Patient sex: M
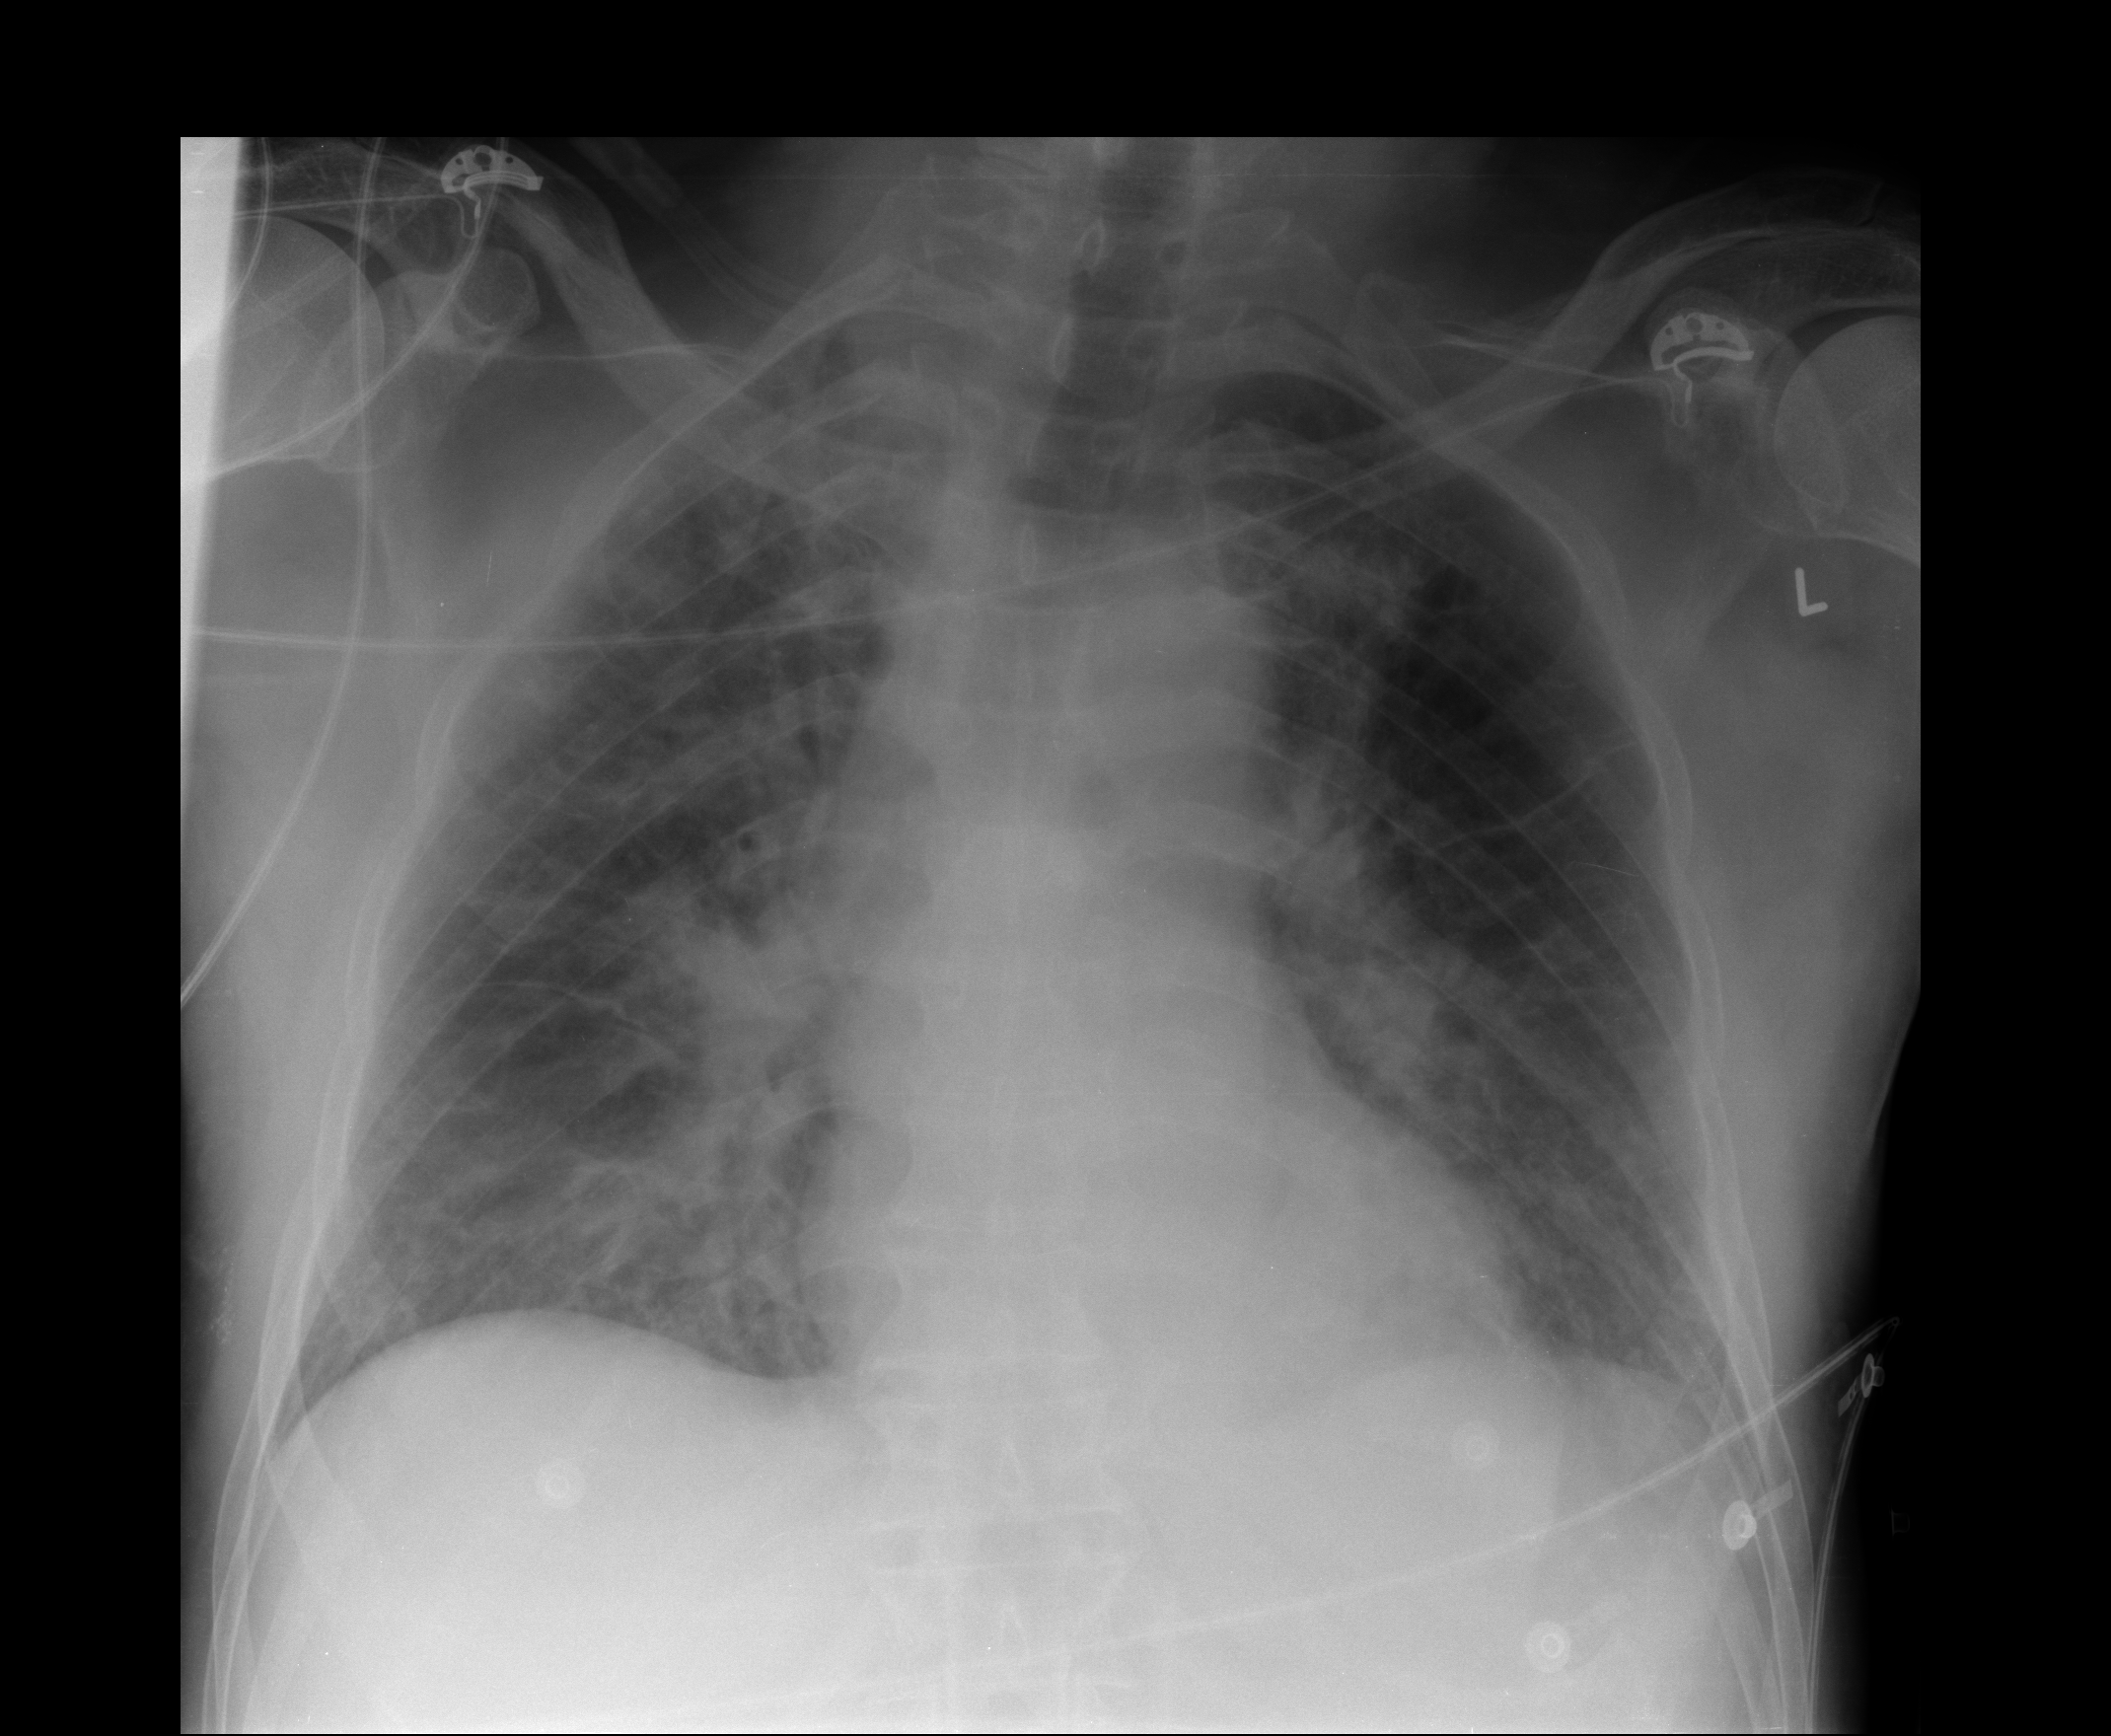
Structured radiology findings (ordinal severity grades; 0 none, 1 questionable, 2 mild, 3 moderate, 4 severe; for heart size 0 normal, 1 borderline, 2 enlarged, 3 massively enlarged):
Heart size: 1
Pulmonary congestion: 3
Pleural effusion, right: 0
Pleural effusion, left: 1
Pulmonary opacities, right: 3
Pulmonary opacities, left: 2
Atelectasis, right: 2
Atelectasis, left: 2